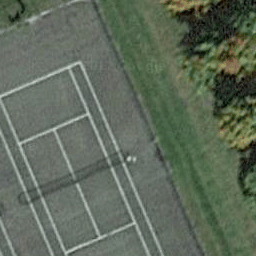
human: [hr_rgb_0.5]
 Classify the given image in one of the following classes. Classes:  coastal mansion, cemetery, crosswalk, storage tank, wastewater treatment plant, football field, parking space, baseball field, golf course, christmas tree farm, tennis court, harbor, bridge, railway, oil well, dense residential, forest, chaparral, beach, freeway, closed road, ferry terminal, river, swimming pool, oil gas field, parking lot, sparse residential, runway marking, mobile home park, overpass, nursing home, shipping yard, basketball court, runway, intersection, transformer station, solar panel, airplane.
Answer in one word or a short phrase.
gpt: tennis court